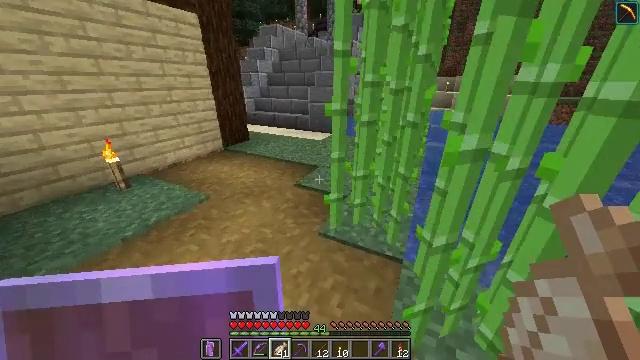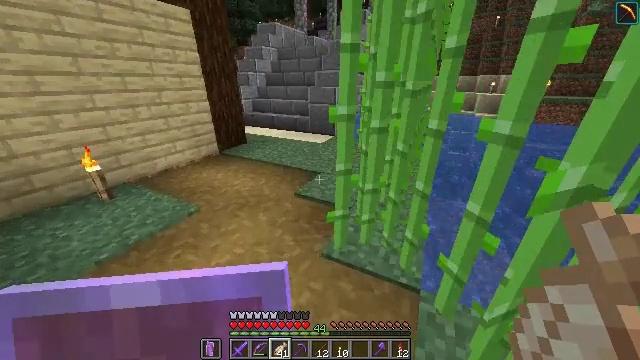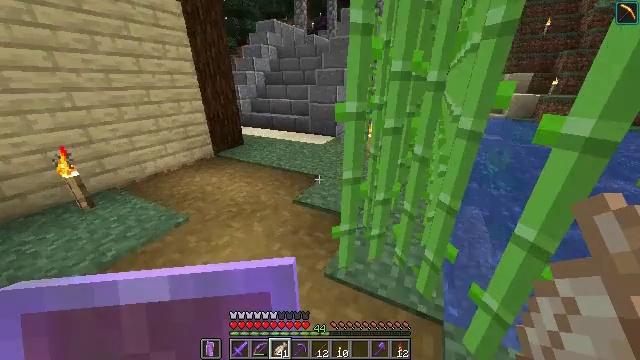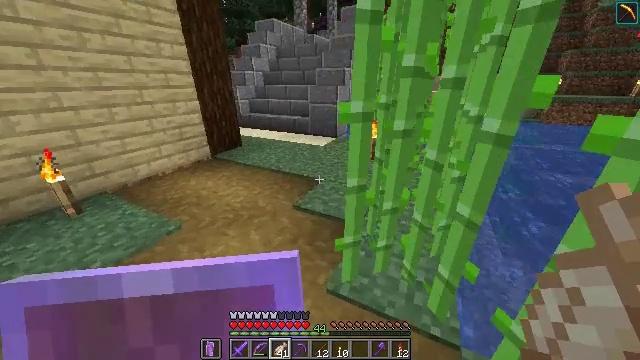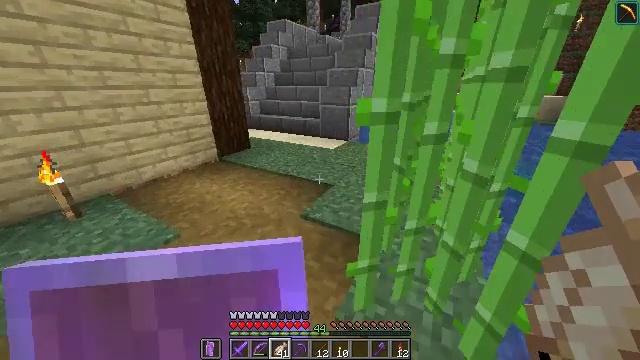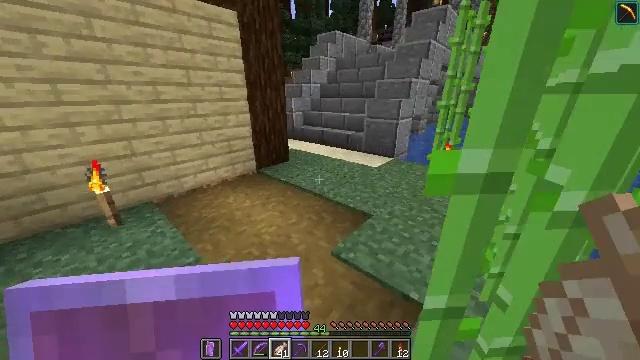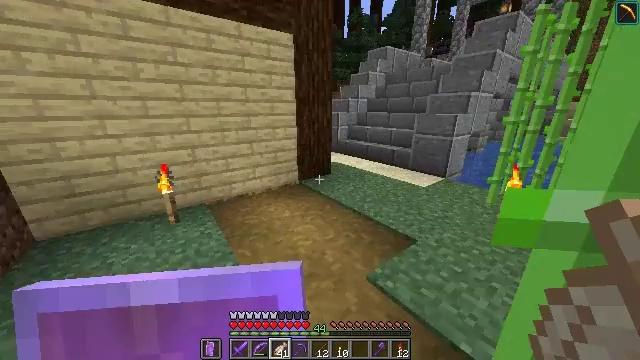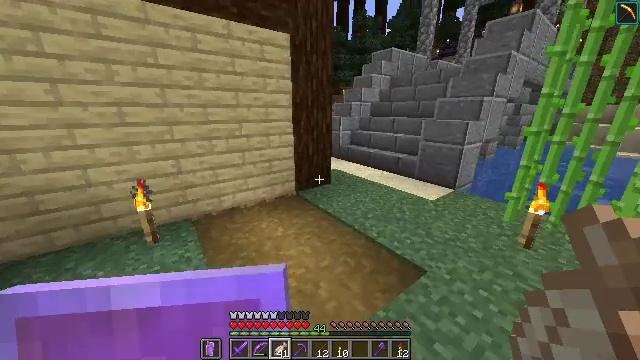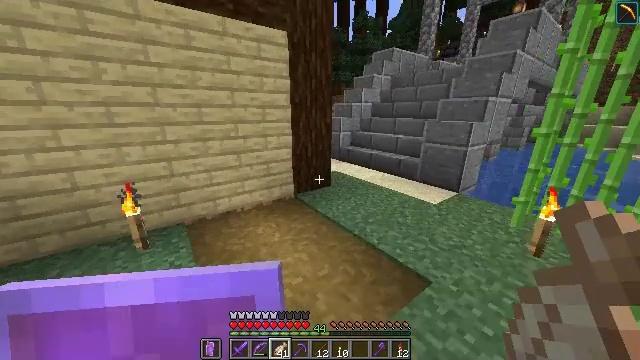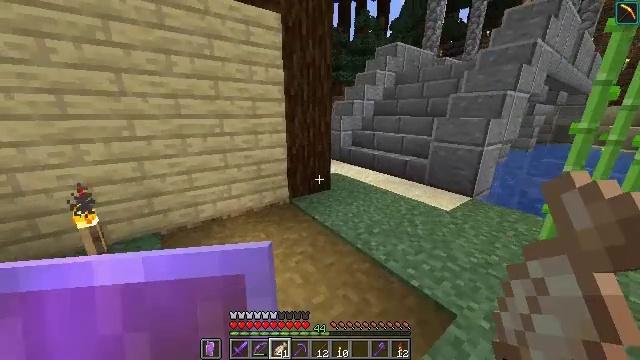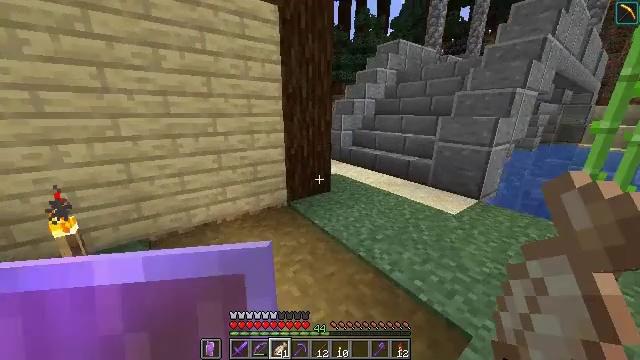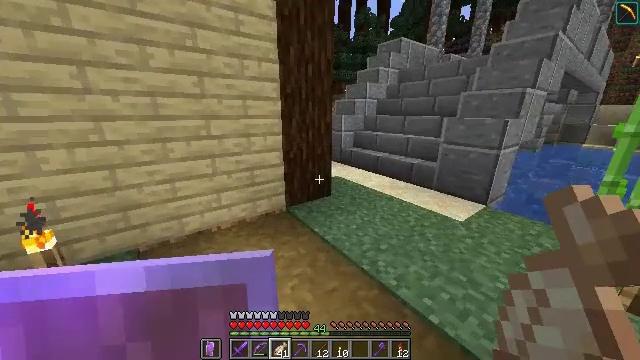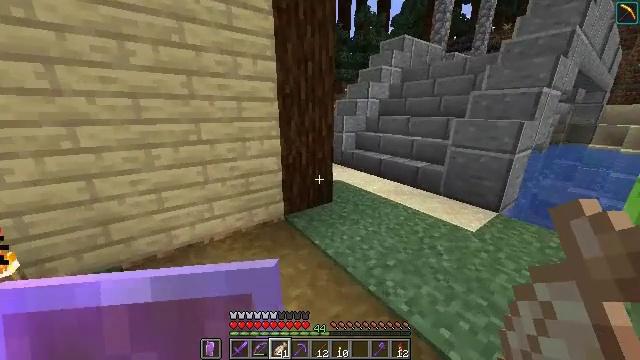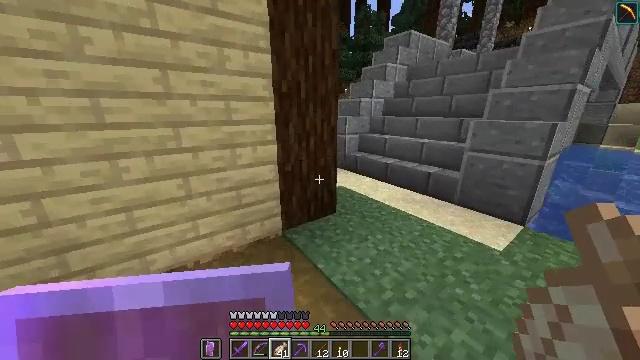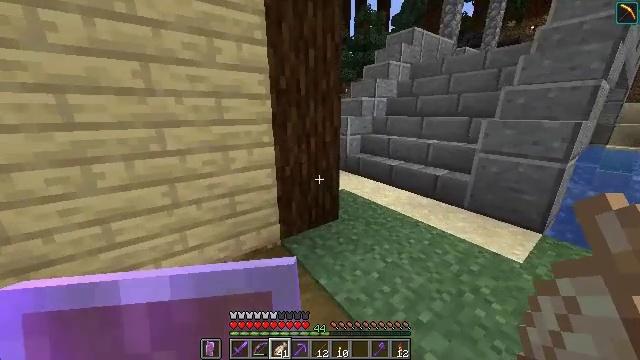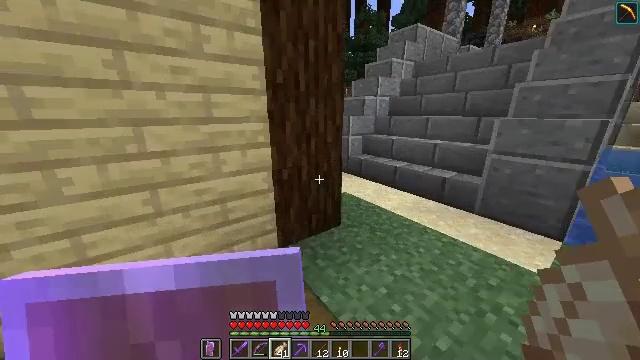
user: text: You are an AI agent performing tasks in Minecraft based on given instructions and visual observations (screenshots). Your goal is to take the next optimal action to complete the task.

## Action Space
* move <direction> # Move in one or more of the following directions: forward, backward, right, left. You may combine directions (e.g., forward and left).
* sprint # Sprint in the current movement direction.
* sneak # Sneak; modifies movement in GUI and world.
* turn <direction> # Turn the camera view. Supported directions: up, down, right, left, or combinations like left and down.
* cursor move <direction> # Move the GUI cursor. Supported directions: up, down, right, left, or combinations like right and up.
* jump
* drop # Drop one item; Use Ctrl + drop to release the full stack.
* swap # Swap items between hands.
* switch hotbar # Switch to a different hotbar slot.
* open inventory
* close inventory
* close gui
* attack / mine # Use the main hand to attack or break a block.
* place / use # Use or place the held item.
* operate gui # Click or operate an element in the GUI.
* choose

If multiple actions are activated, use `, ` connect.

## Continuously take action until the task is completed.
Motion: motion action
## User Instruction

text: Craft a stonecutter.
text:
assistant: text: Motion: move forward, sprint
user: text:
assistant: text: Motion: move forward, sprint
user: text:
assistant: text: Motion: move forward, sprint
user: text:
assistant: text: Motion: move forward, sprint, turn left
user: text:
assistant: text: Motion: move forward, sprint, turn left and up
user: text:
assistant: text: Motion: move forward, sprint, turn left and up
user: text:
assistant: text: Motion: move forward, sprint
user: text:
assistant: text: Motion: move forward, sprint
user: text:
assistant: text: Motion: move forward, sprint
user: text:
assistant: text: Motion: move forward, sprint
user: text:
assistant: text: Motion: move forward, sprint
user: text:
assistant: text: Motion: move forward, sprint
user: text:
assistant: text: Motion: move forward, sprint
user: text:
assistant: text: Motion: move forward, sprint
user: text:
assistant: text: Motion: move forward, sprint
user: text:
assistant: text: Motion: move forward and move right, sprint
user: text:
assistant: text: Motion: move forward and move right, sprint
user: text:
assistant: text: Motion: move forward and move right, sprint
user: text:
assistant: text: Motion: move forward and move right, sprint
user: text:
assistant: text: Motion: move forward, sprint
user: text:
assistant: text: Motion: move forward, sprint
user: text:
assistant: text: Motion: move forward, sprint
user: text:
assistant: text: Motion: move forward, sprint
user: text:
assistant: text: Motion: move forward and move right, sprint
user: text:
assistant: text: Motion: move forward and move right, sprint, turn left
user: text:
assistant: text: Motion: move forward and move right, sprint, turn left
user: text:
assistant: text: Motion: move forward and move right, sprint, turn left and down
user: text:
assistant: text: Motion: move forward, sprint
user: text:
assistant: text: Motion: move forward, sprint
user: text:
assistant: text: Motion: move forward, sprint